九年级 · 度量几何学
如图, 已知矩形 $A B C D$ 中, $A B=1$, 在 $B C$ 上取一点 $E$, 沿 $A E$ 将 $\triangle A B E$ 向上折叠, 使 $B$ 点落在 $A D$ 上的 $F$ 点, 若四边形 $E F D C$ 与矩形 $A B C D$ 相似, 则 $A D=(\quad)$
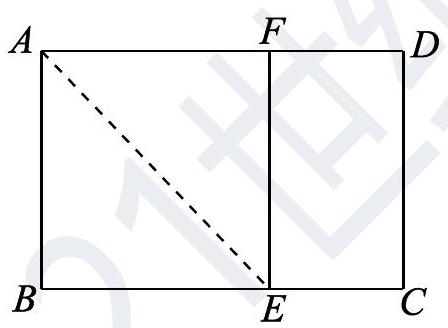
A. $\frac{\sqrt{5}+1}{2}$B. $\frac{\sqrt{5}-1}{2}$C. $\sqrt{3}$D. 2
答案: B